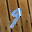
Label: 9